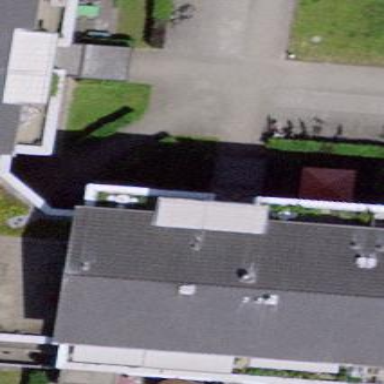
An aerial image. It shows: Gabled-roof building with apartments.